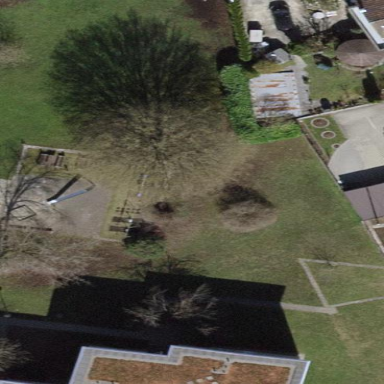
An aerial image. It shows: Playground area for leisure activities on the land.